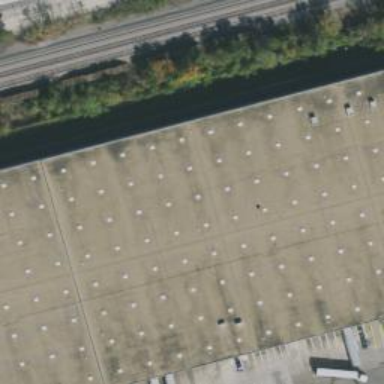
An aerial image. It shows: Warehouse building.